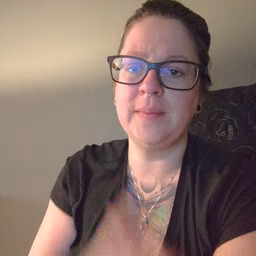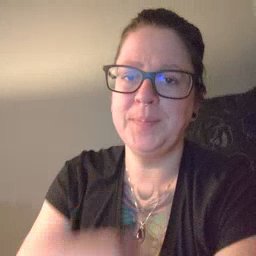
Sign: sleep